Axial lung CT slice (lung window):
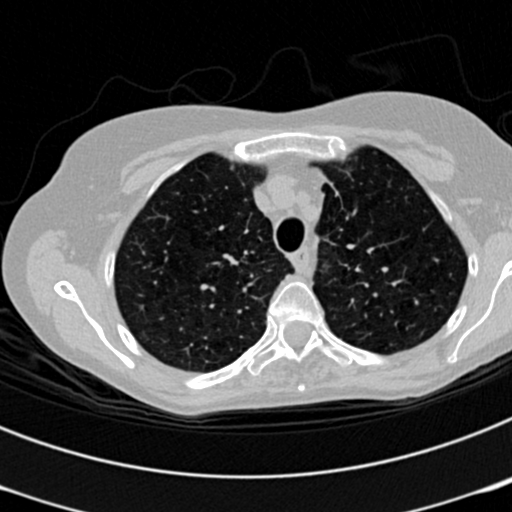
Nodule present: no